Question: I am making a simple '/heal' Bukkit plugin for 'CraftBukkit Beta Build 1.7.2 R0.3'. (I'm new to java.) I am programming in Eclipse. I'm getting an error that says:

Here is my code:
'''
public boolean onCommand_heal(CommandSender sender, Command cmd, String commandLabel, String[] args){
Player player = (Player) sender;
if(commandLabel.equalsIgnoreCase("heal")){
if(args.length == 0){
player.setHealth(20);
player.setFireTicks(0);
player.sendMessage(ChatColor.GOLD + "You are healed!");
}else if(args.length == 1){
if(player.getServer().getPlayer(args[0]) !=null){
Player targetPlayer = player.getServer().getPlayer(args[0]);
targetPlayer.setHealth(20);
player.sendMessage(ChatColor.GOLD + "Player Healed!");
}else{
player.sendMessage(ChatColor.RED + "PLAYER NOT ONLINE!");
}
}
}
return false;
}
'''
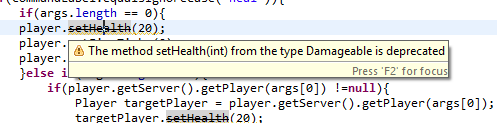
Answer: Try doing this:
'''
Player targetPlayer = Bukkit.getServer().getPlayer(args[0]);
//or this:
Player targetPlayer = plugin.getServer().getPlayer(args[0]);
'''
instead of
'''
Player targetPlayer = player.getServer().getPlayer(args[0]);
'''
and the same thing here, replace:
'''
if(player.getServer().getPlayer(args[0]) !=null){
'''
with:
'''
if(Bukkit.getServer().getPlayer(args[0]) != null){
'''
Also, you should always use 'floats' when setting health since a recent Bukkit update. 'setHealth(int)' is deprecated, and replaced with 'setHealth(float)', so try:
'''
targetPlayer.setHealth(20.0f);
'''